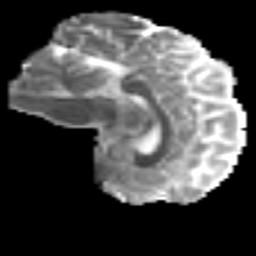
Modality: MD
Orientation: sagittal
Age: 25
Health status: ill
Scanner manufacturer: philips
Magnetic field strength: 3 T
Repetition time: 9 s
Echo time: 0.127 s